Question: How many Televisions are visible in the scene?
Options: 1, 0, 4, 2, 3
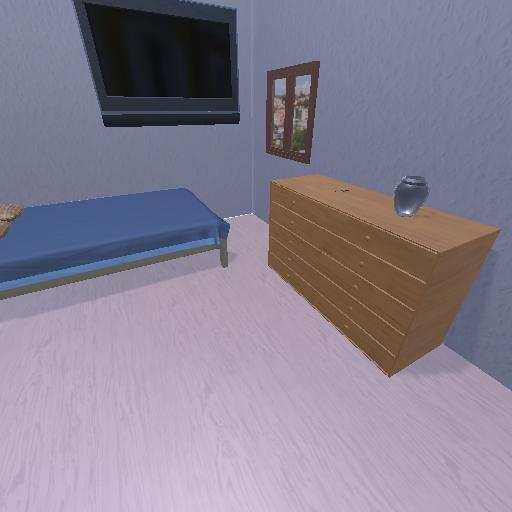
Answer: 1